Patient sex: F
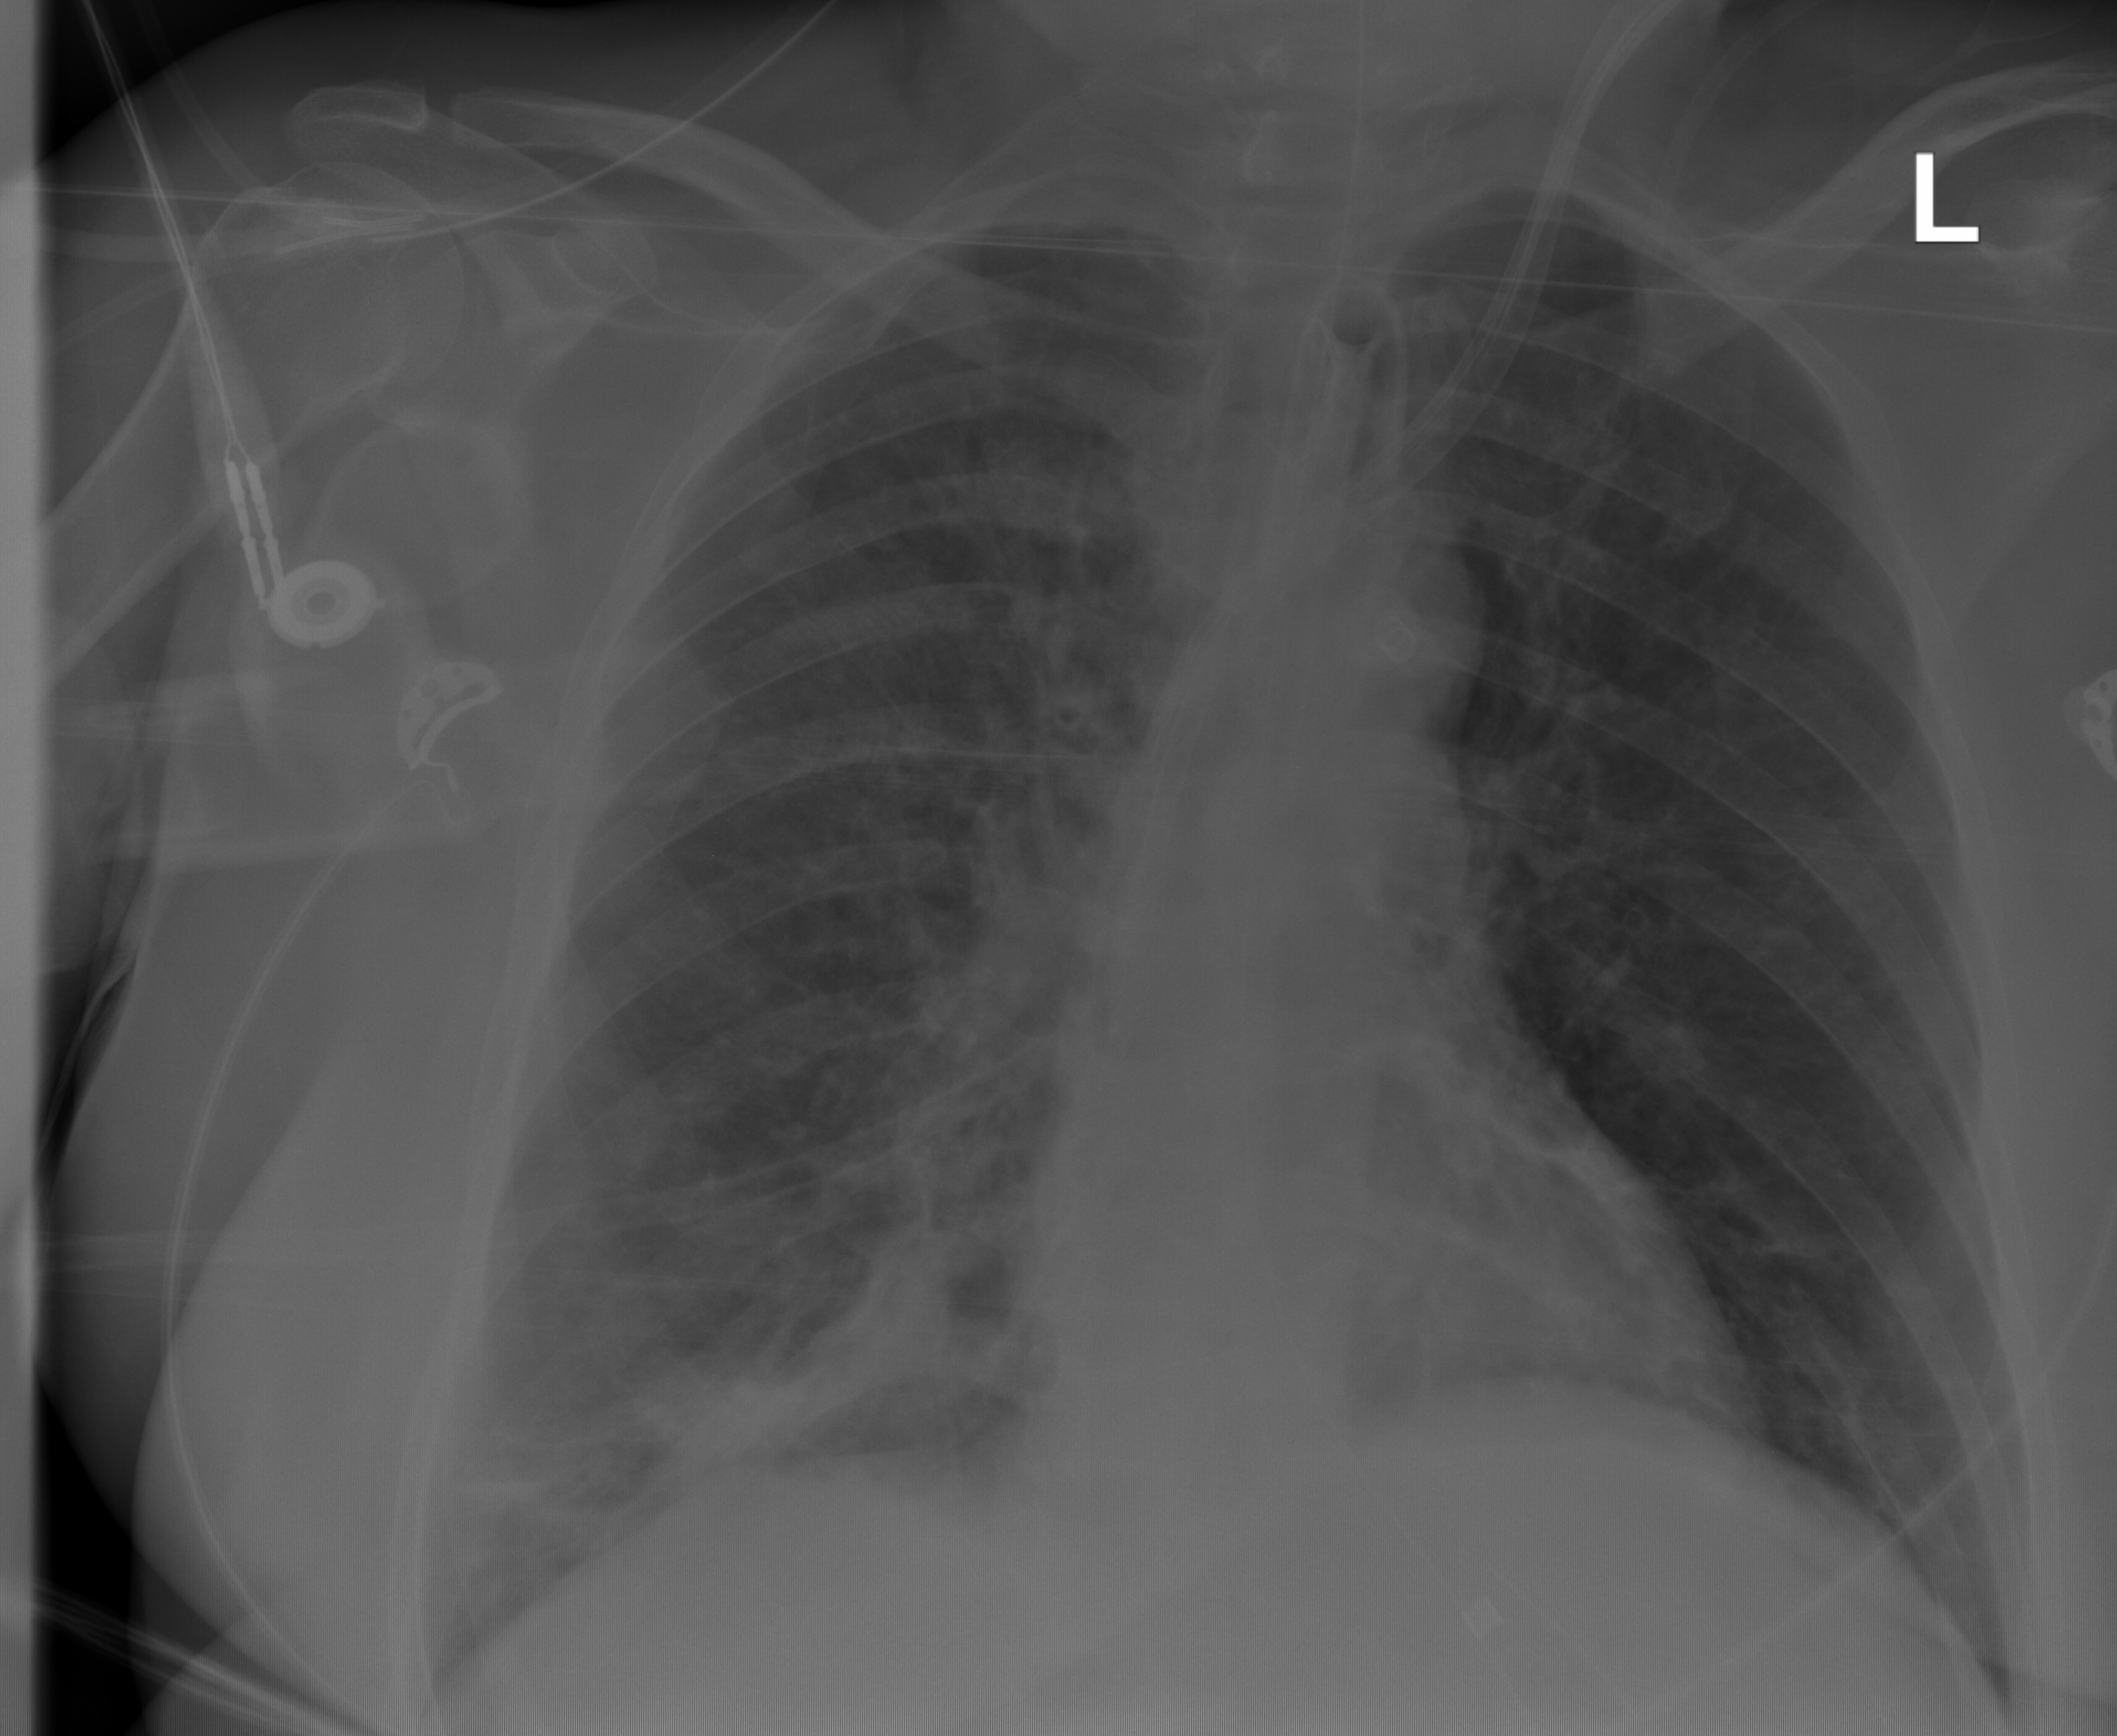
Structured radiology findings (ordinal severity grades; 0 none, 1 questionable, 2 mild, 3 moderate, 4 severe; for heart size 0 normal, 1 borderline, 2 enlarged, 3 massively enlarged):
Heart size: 1
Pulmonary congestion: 0
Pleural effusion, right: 0
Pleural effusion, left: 0
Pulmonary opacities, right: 2
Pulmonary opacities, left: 0
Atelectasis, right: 1
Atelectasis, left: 1